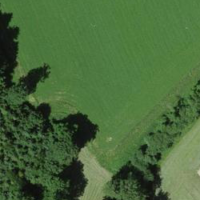
EUNIS habitat code: 52
Species observed at this site:
Prunus padus